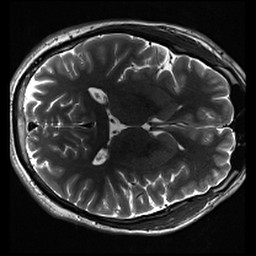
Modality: inplaneT2
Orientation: axial